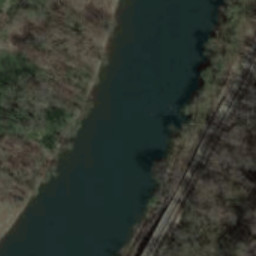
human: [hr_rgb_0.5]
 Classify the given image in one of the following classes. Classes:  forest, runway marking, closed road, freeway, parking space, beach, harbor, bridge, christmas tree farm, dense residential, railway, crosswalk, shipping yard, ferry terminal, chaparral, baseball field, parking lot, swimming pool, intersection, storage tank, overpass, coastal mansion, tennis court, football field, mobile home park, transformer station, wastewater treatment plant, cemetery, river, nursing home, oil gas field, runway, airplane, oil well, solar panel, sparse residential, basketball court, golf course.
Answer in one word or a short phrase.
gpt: river